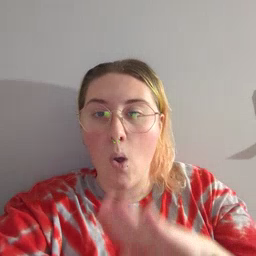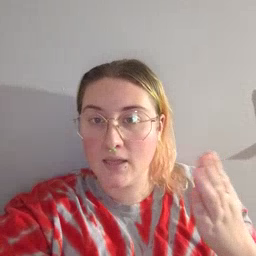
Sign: open